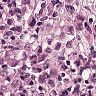
Metastatic tissue present: yes